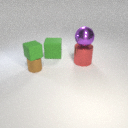
small brown metal cylinder to the left of large green rubber cube